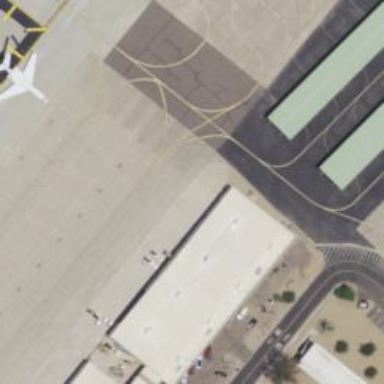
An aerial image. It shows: View of taxiway at the airport.